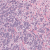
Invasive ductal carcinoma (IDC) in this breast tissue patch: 1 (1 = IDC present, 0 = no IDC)